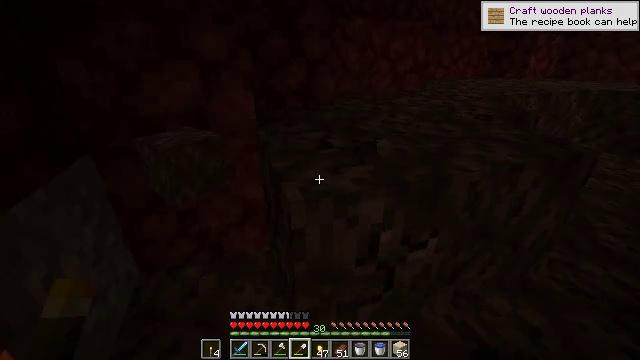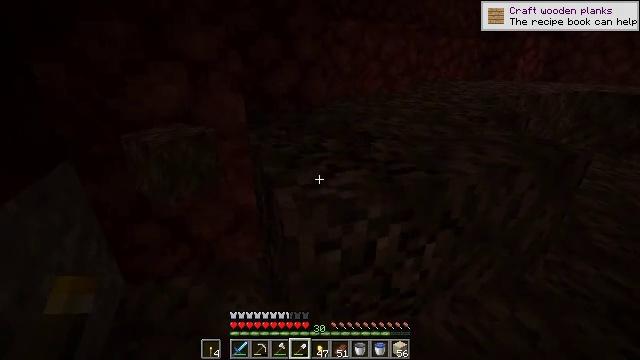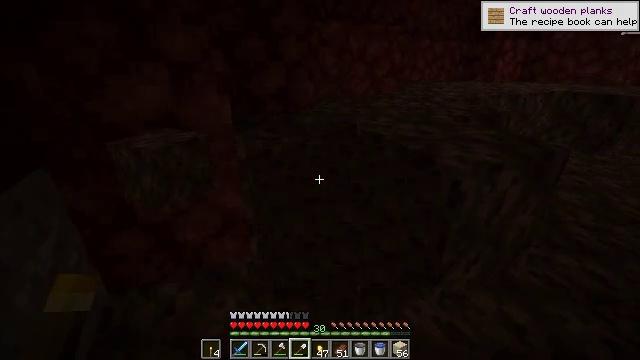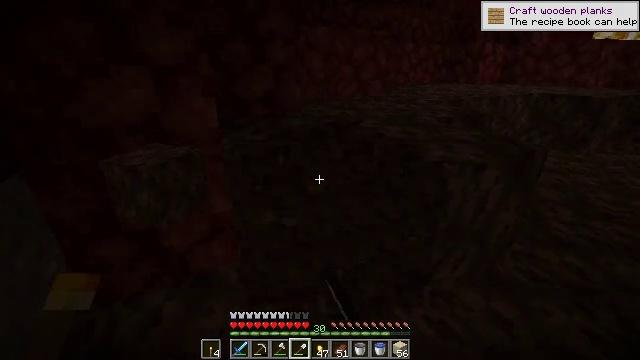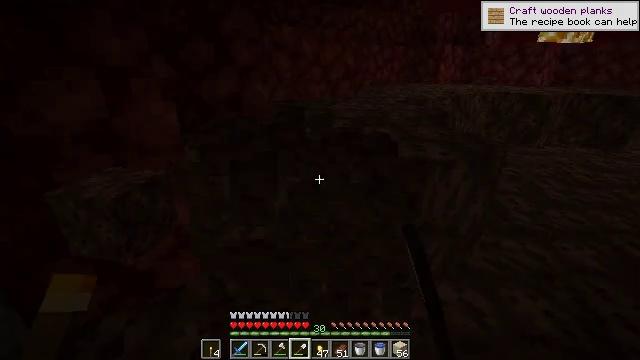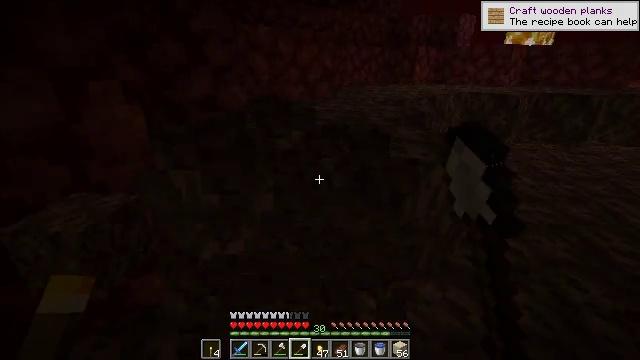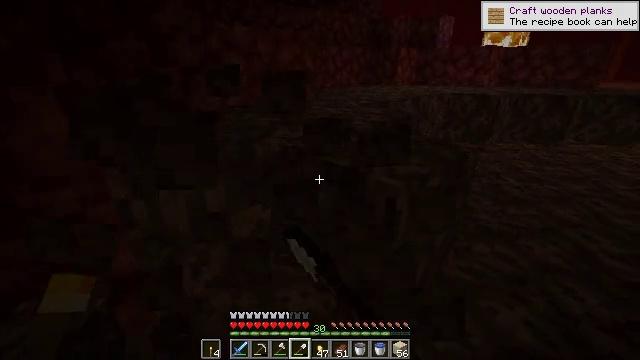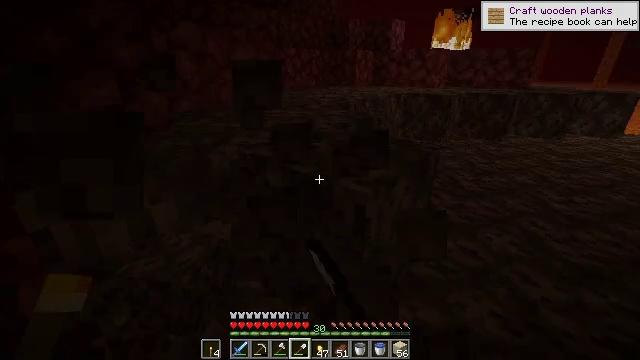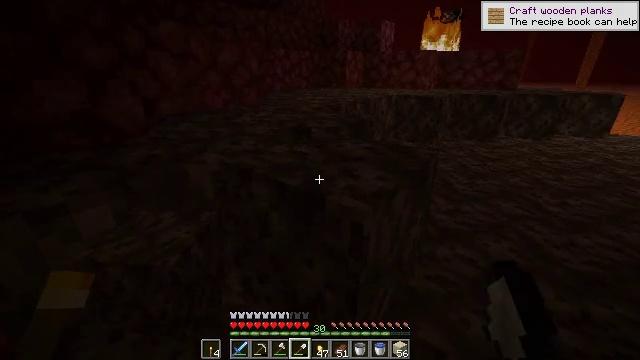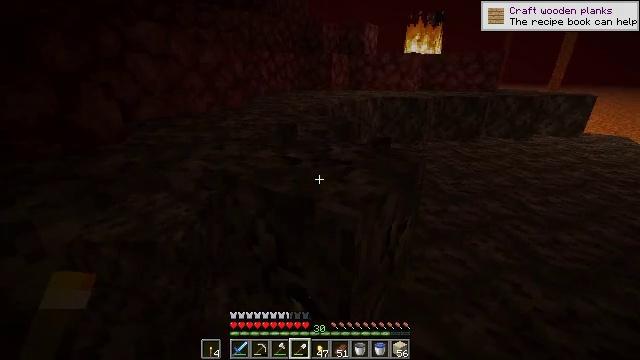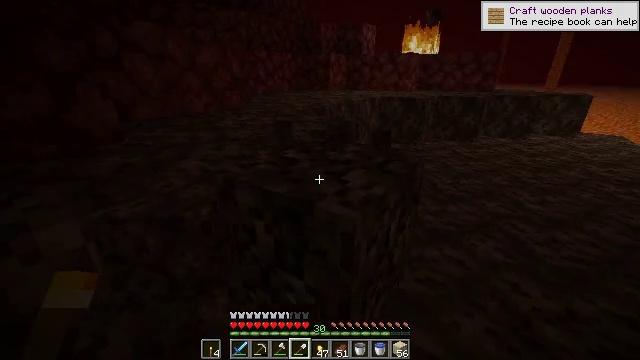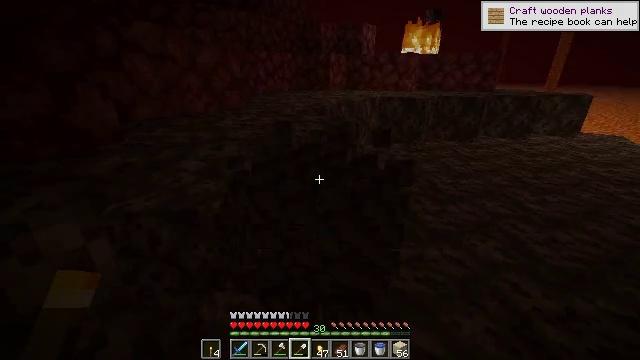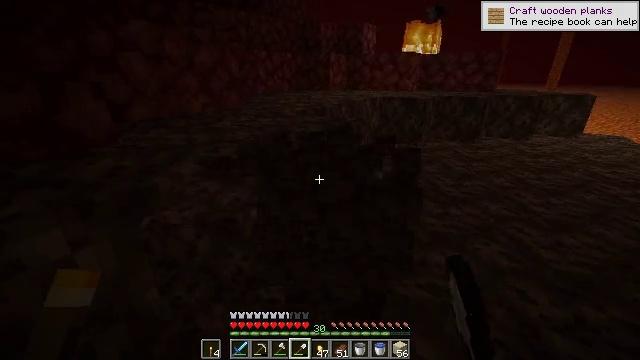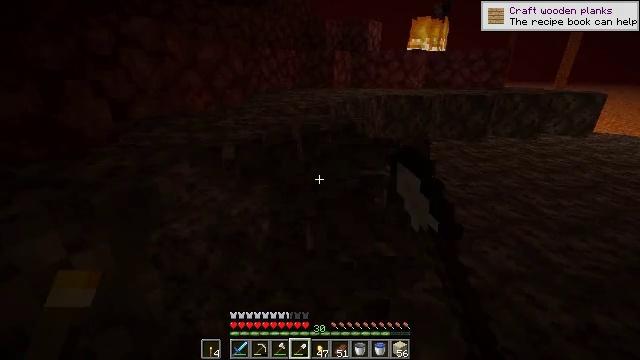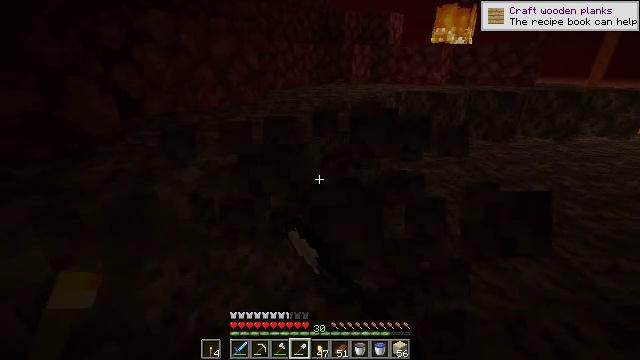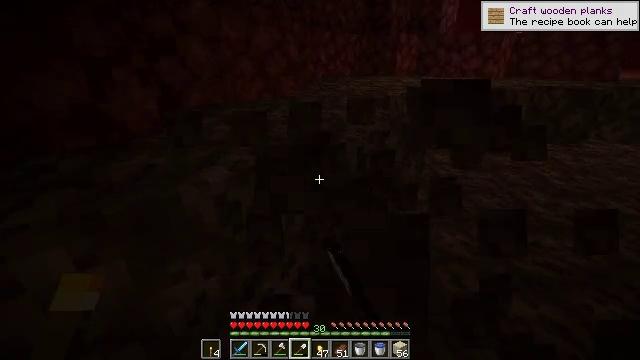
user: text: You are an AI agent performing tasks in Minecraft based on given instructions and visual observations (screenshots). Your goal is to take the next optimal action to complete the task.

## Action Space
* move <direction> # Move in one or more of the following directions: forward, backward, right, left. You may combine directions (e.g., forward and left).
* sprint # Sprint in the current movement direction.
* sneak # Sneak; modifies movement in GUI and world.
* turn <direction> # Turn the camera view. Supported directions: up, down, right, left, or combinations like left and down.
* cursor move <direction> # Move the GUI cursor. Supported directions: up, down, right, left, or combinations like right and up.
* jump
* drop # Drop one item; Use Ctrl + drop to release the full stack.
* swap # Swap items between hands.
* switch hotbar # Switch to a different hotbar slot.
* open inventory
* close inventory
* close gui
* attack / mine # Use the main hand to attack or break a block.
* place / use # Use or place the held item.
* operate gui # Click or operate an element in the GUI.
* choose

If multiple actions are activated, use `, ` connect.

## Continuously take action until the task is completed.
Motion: motion action
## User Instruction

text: Collect soul sand blocks.
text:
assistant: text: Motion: turn right, attack / mine
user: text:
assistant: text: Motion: turn right, attack / mine
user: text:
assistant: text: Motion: turn right, attack / mine
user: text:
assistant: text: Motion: move forward, turn right, attack / mine
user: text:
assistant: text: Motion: move forward, turn right, attack / mine
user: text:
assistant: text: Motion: move forward, turn right, attack / mine
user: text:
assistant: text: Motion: move forward, turn right, attack / mine
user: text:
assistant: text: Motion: move forward, turn right, attack / mine
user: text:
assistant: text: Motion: turn right, attack / mine
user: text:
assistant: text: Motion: attack / mine
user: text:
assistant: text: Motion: attack / mine
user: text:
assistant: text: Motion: move forward, attack / mine
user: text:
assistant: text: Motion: move forward, attack / mine
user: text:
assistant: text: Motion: move forward, turn left and down, attack / mine
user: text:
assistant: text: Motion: move forward, turn left and down, attack / mine
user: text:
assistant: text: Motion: move forward, turn left and down, attack / mine
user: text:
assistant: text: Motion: turn left and down, attack / mine
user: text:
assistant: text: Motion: turn left, attack / mine
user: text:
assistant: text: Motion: attack / mine
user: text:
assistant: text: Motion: attack / mine
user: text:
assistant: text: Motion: move forward, turn right, attack / mine
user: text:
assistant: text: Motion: move forward, turn right, attack / mine
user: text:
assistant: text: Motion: move forward, turn right, attack / mine
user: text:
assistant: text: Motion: move forward, turn right, attack / mine
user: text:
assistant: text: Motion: turn right, attack / mine
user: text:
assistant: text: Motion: turn right, attack / mine
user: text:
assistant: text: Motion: turn right, attack / mine
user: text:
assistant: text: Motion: turn right, attack / mine
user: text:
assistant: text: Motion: move forward, attack / mine
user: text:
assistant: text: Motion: move forward, attack / mine